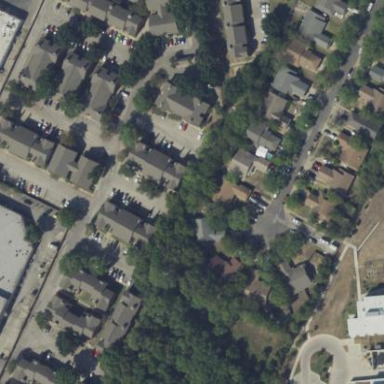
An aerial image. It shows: Residential area with apartments.